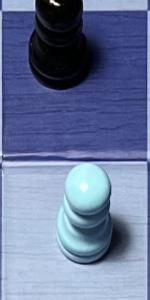
Label: Pawn_White